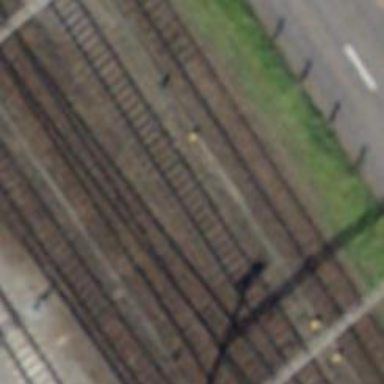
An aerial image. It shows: Single-track railway siding with electrified contact lines.